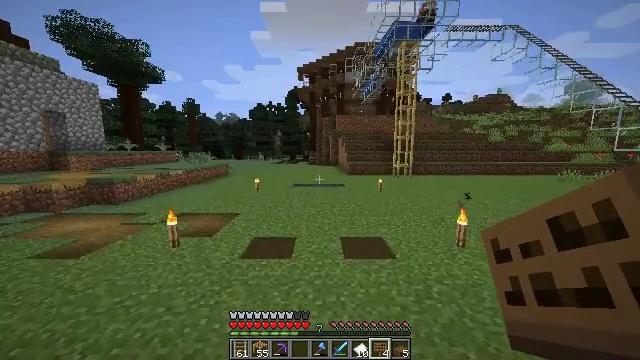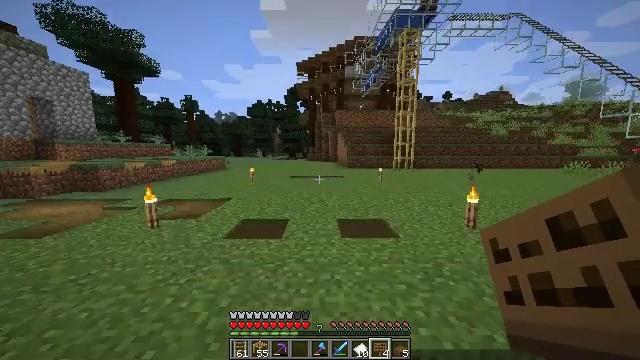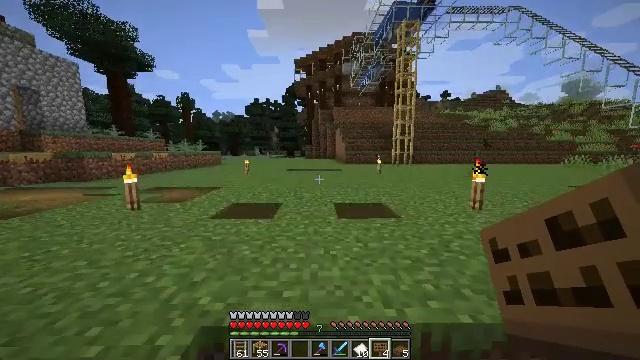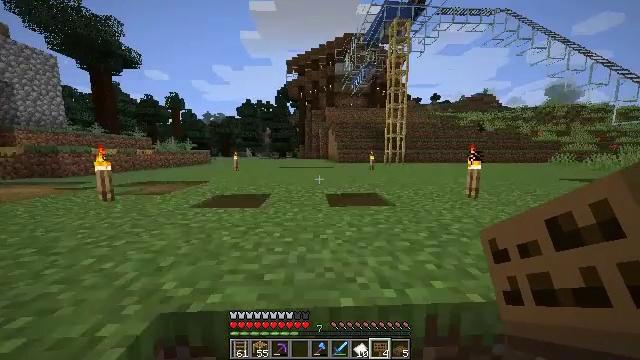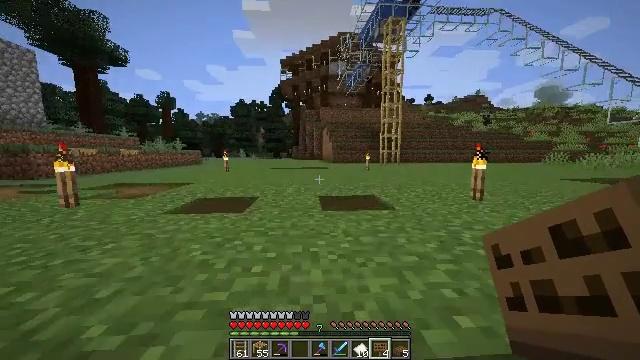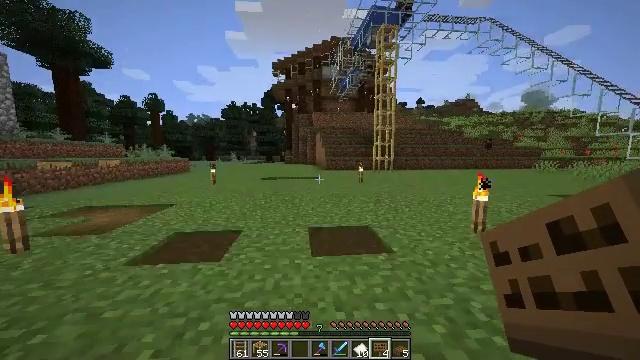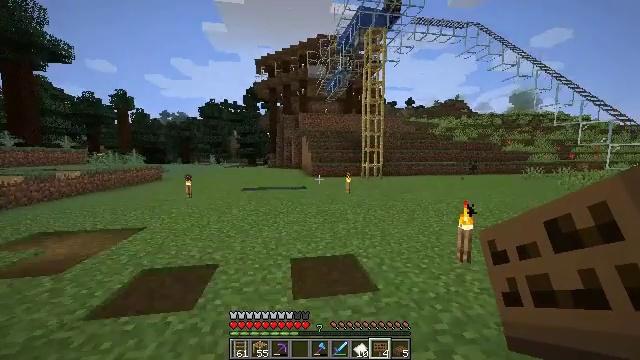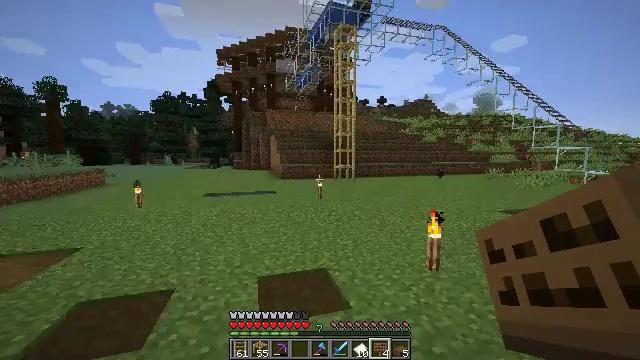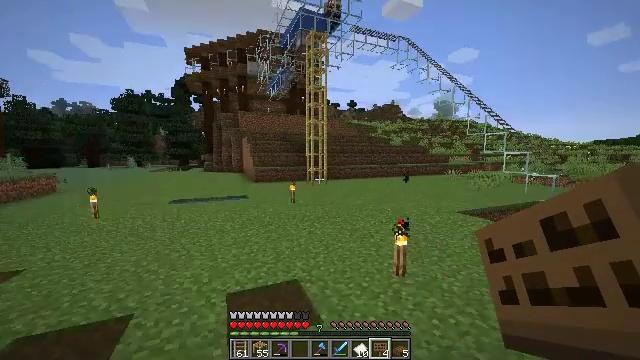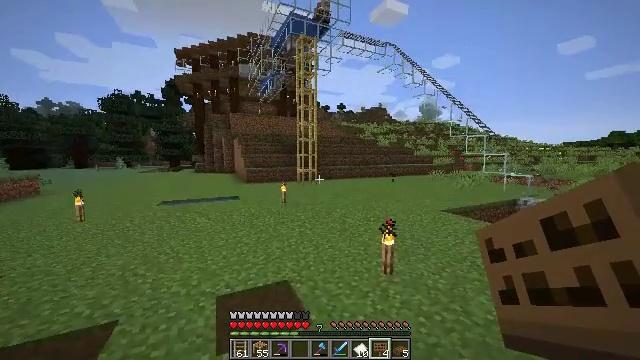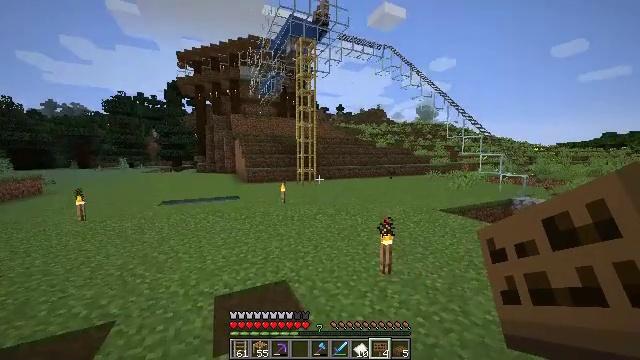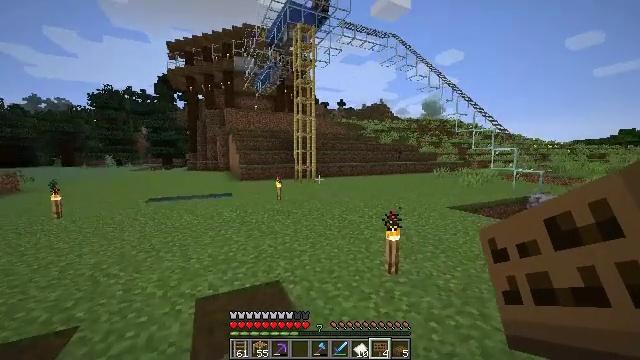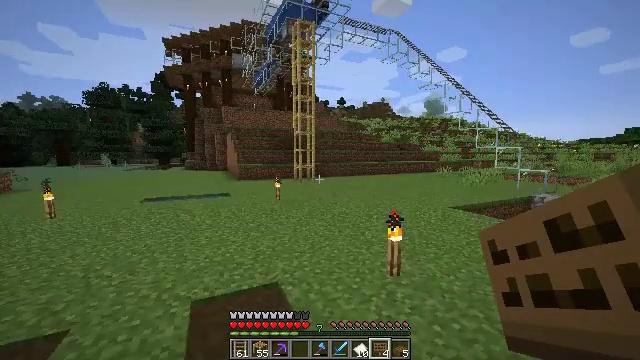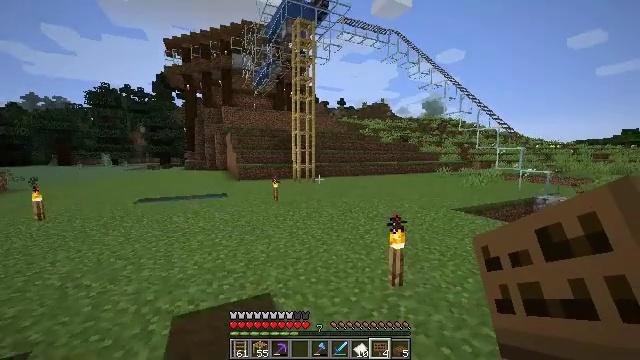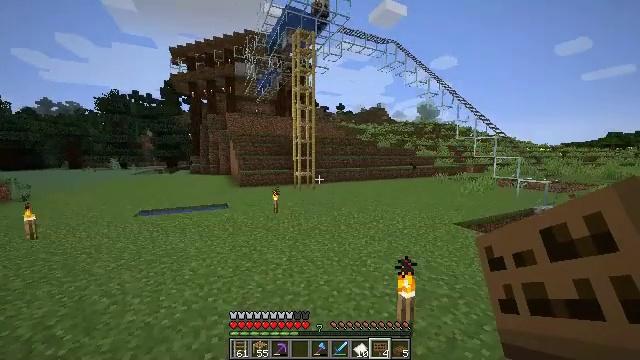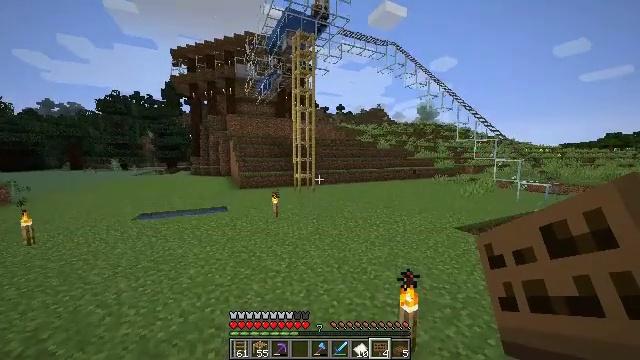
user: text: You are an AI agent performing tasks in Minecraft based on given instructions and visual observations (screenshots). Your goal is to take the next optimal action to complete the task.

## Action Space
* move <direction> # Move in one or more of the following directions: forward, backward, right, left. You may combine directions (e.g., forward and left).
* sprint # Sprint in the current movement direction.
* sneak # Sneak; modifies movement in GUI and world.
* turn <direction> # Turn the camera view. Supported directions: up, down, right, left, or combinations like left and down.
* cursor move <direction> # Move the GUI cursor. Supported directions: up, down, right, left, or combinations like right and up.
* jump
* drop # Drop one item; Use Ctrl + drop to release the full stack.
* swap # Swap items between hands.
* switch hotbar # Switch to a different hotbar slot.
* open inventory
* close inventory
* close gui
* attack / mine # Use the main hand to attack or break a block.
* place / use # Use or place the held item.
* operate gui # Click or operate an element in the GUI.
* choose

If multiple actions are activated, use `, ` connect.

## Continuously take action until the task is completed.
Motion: motion action
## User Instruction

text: Mine the rail.
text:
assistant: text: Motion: move forward, jump
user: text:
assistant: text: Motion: move forward, jump
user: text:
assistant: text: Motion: move forward, turn right, jump
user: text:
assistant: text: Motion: move forward, turn right, jump
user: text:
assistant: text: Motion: move forward, sprint, turn right, jump
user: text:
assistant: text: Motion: move forward, sprint, turn right, jump
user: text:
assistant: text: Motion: move forward, sprint, turn right, jump
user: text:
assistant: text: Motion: move forward, sprint, turn right, jump
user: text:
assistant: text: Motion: move forward, sprint, turn right, jump
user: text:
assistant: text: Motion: move forward, jump
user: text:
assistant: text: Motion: move forward, jump
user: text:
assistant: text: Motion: move forward, jump
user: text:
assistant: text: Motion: move forward, jump
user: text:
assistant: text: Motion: move forward, jump
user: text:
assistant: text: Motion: move forward, sprint, jump
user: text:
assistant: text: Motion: move forward, sprint, jump
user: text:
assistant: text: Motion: move forward, sprint, jump
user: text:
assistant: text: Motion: move forward, sprint, jump
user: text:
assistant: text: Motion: move forward, sprint, jump
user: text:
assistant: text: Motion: move forward, jump
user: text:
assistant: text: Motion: move forward, jump
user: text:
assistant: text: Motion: move forward, jump
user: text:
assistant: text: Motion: move forward, jump
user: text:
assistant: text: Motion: move forward, jump
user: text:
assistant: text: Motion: move forward, jump
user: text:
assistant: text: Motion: move forward, jump
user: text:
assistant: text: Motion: move forward, jump
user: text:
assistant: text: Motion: move forward, sprint, jump
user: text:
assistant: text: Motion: move forward, sprint, jump
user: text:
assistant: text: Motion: move forward, sprint, jump